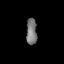
Tissue: lung
Cell type: T cells
Senescence score: 0.2024
Nuclear area (px): 281
Mean DAPI intensity: 117.762